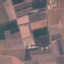
Land use / land cover class: PermanentCrop